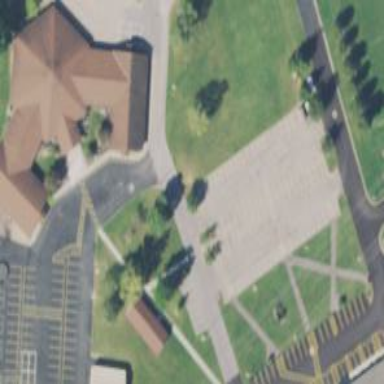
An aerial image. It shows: Parking area.